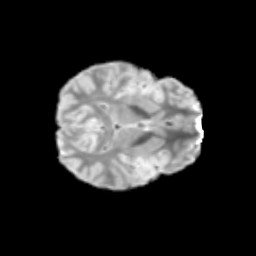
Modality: T2w
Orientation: axial
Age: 13
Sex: female
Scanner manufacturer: siemens
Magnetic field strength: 3 T
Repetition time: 3.8 s
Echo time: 0.07 s